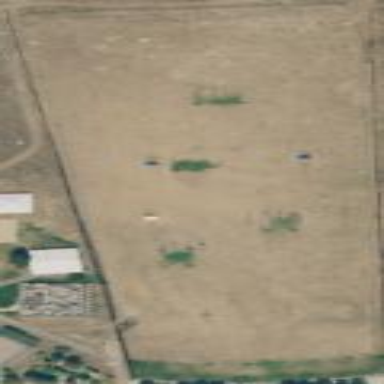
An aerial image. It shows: Grassy area designated as driving range for golf.